【题型】解答题　【知识点】解析几何　【难度】medium
如图已知双曲线 $x^2 - \frac{y^2}{t} = 1$ 的左、右焦点分别为 $F_1$，$F_2$，点 $P$ 在双曲线的右支上，$\triangle PF_1F_2$ 内切圆的圆心为 $I$。已知点 $Q$ 为双曲线右支上的一点，$|QF_1| = \frac{3}{2}|QF_2|$，且 $\angle F_1QF_2 = \arccos\frac{1}{4}$。

(1) 求双曲线的离心率 $e$；

(2) 若 $\triangle PIF_1$，$\triangle PIF_2$，$\triangle F_1IF_2$ 的面积满足 $S_{\triangle PIF_1} = S_{\triangle PIF_2} + \lambda S_{\triangle F_1IF_2}$，求 $\lambda$ 的值；

(3) 斜率为 $k$ 的直线 $l$ 过点 $F_2$，且与双曲线相交于 $A$，$B$ 两点，则在 $x$ 轴上是否存在定点 $M$，使得无论直线 $l$ 绕 $F_2$ 怎样转动，$MA \perp MB$ 恒成立；如果存在，求出定点 $M$；如果不存在，请说明理由。
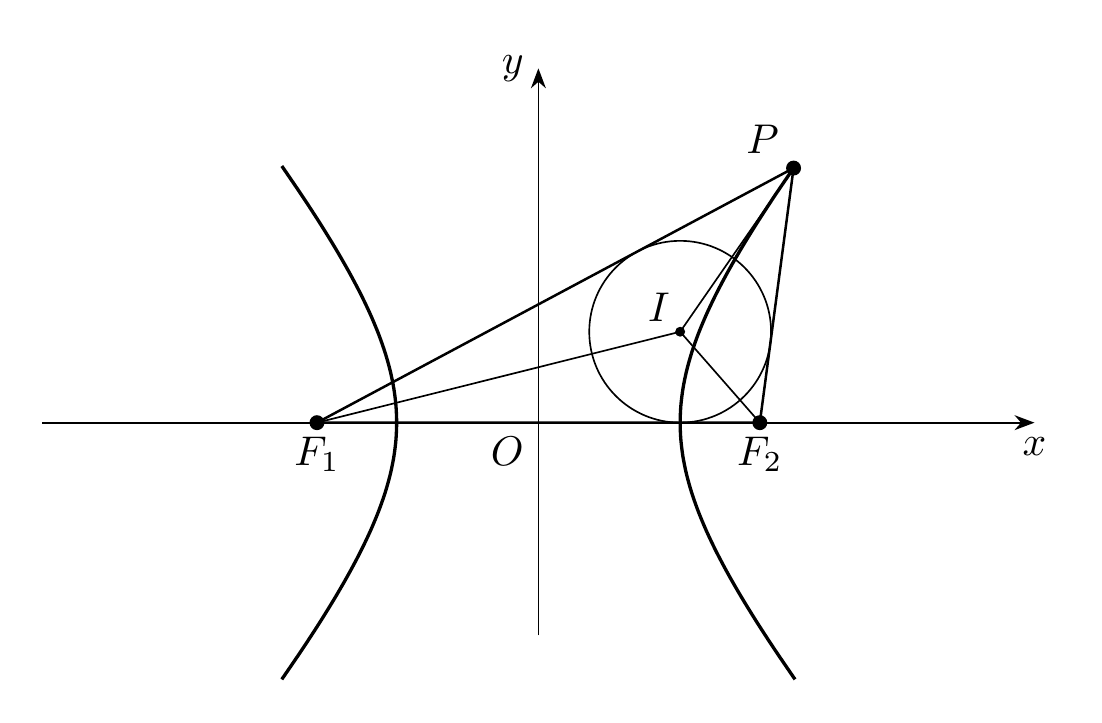
【解答】
【答案】(1) $\boldsymbol{\sqrt{10}}$

(2) $\boldsymbol{\frac{\sqrt{10}}{10}}$

(3) 不存在，理由见详解

【解析
(1) $\because \begin{cases} |QF_1| = \frac{3}{2}|QF_2| \\ |QF_1| - |QF_2| = 2 \end{cases}$，$\therefore \begin{cases} |QF_1| = 6 \\ |QF_2| = 4 \end{cases}$

$\cos \angle F_1QF_2 = \frac{|QF_1|^2 + |QF_2|^2 - |F_1F_2|^2}{2|QF_1||QF_2|} = \frac{1}{4}$

即 $\frac{36 + 16 - |F_1F_2|^2}{48} = \frac{1}{4}$，$\therefore |F_1F_2| = 2\sqrt{10}$，

即 $a = 1$，$c = \sqrt{10}$，

$\therefore$ 离心率 $e = \sqrt{10}$。

(2) 设圆 $I$ 的半径为 $r$，由 $S_{\triangle PIF_1} = S_{\triangle PIF_2} + \lambda S_{\triangle F_1IF_2}$，得 $\frac{1}{2}r \cdot |PF_1| = \frac{1}{2}r \cdot |PF_2| + \frac{1}{2}\lambda r \cdot |F_1F_2|$，

所以 $|PF_1| - |PF_2| = \lambda |F_1F_2|$，即 $2 = \lambda \cdot 2\sqrt{10} = 2$，解得 $\lambda = \frac{\sqrt{10}}{10}$。

(3) 假设存在，设点 $M(m,0)$，$A(x_1,y_1)$，$B(x_2,y_2)$，使 $MA \perp MB$，

由 (1) 可知双曲线方程为：$x^2 - \frac{y^2}{9} = 1$，

斜率为 $k$ 的直线 $l$ 过点 $F_2$，直线方程为 $y = k(x - \sqrt{10})$，

联立方程组
$$
\begin{cases}
9x^2 - y^2 = 9 \\
y = k(x - \sqrt{10})
\end{cases},
$$
$$
9x^2 - k^2(x^2 - 2\sqrt{10}x + 10) - 9 = 0,
$$
即 $(9 - k^2)x^2 + 2\sqrt{10}k^2x - 10k^2 - 9 = 0$ 有两个不相等根 $x_1,x_2$，

$\therefore \Delta = 40k^4 - 4(9 - k^2)(-10k^2 - 9) > 0$，且 $k \neq \pm 3$，即 $k^2 + 1 > 0$ 且 $k \neq \pm 3$，

故 $k \neq \pm 3$，且
$$
\begin{cases}
x_1x_2 = \frac{-10k^2 - 9}{9 - k^2} \\
x_1 + x_2 = -\frac{2\sqrt{10}k^2}{9 - k^2}
\end{cases},
$$

因为 $MA \perp MB$，所以 $\overrightarrow{MA} \cdot \overrightarrow{MB} = 0$，故 $(x_1 - m)(x_2 - m) + y_1y_2 = 0$，

所以 $(x_1 - m)(x_2 - m) + k(x_1 - \sqrt{10})k(x_2 - \sqrt{10}) = 0$，

整理得 $(k^2 + 1)x_1x_2 - (\sqrt{10}k^2 + m)(x_1 + x_2) + m^2 + 10k^2 = 0$，

即 $(k^2 + 1)(-10k^2 - 9) + 2\sqrt{10}k^2(\sqrt{10}k^2 + m) + (m^2 + 10k^2)(9 - k^2) = 0$，

即 $-10k^4 - 9k^2 - 10k^2 - 9 + 20k^4 + 2\sqrt{10}mk^2 + 9m^2 + 90k^2 - m^2k^2 - 10k^4 = 0$，

故 $(-9 + 9m^2) + (-m^2 + 2\sqrt{10}m + 71)k^2 = 0$，对任意的 $k \neq \pm 3$ 恒成立，

所以
$$
\begin{cases}
-m^2 + 2\sqrt{10}m + 71 = 0 \\
-9 + 9m^2 = 0
\end{cases},
$$
方程组无解，

故在 $x$ 轴上不存在这样的定点 $M$。

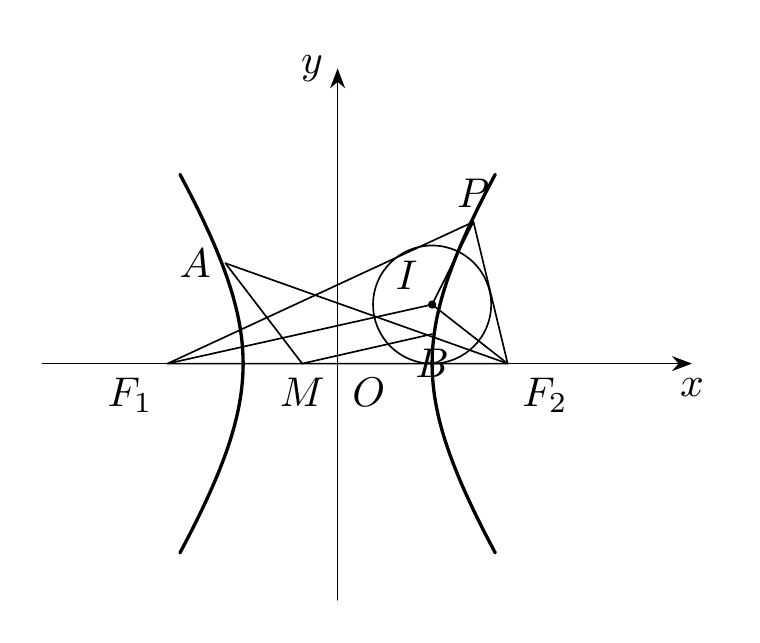